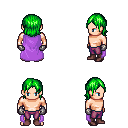
a pixel art fantasy rpg character, male body template, human, light skin, lavender cape, magenta pants, green long bangs hairstyle, metal gloves, maroon shoes, four views (front, back, left, right), 2x2 character sprite sheet, small pixel art, hard edges, no anti-aliasing